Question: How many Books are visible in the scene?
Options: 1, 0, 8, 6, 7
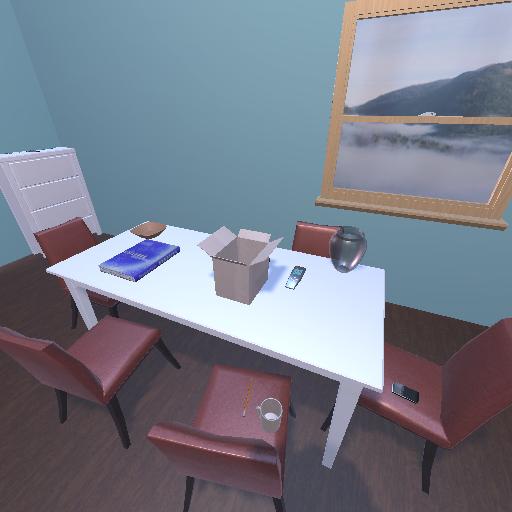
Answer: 1